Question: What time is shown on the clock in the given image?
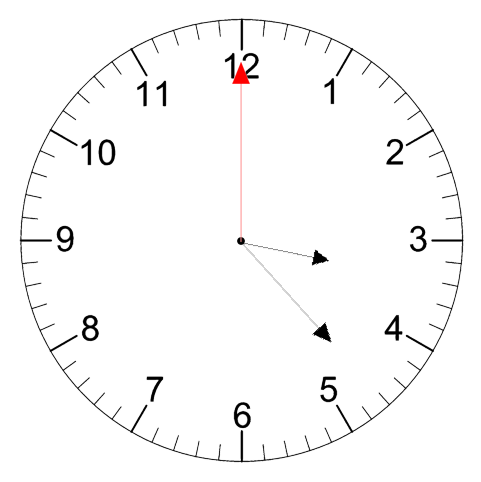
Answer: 03:23:00